Interaction volume radius: 5 \u00c5
Interaction volume height: 10 \u00c5
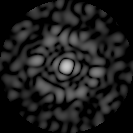
Disorder parameter: 0.8481